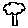
Label: tree